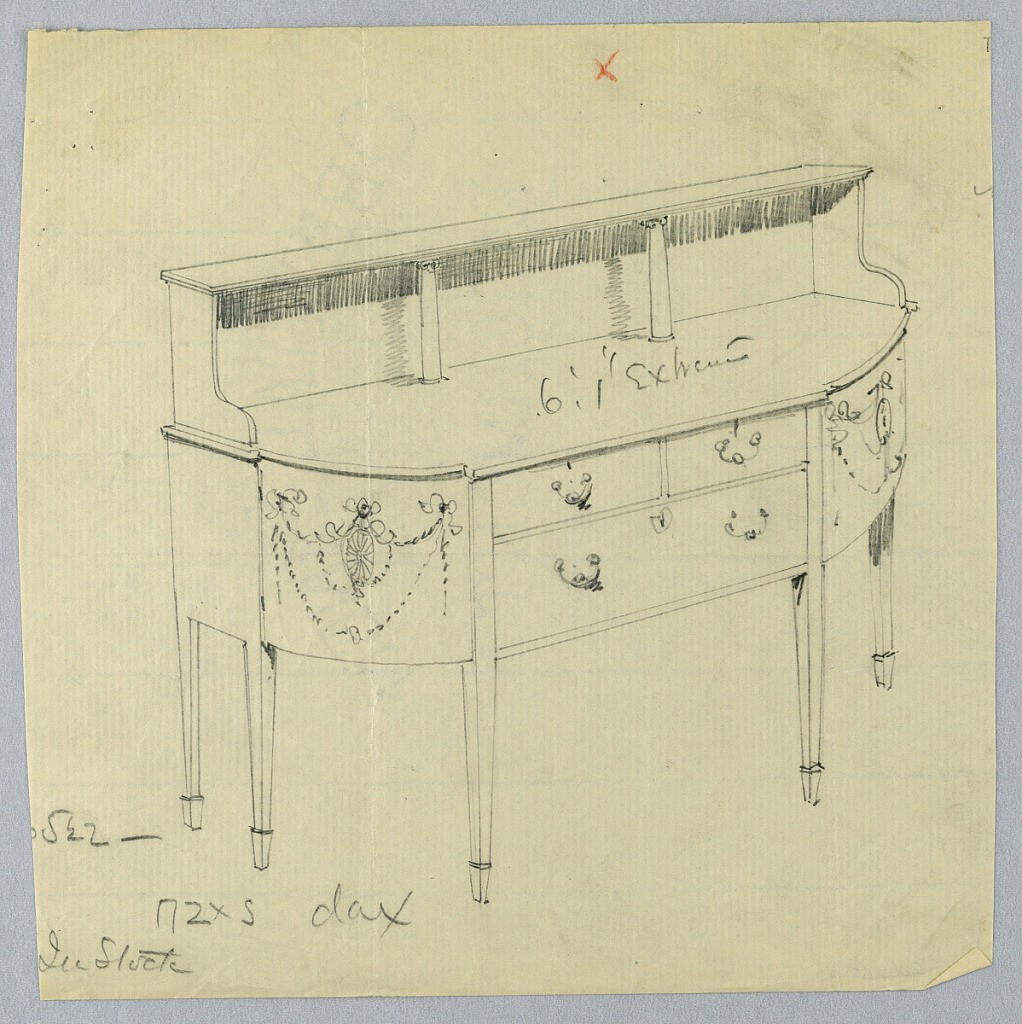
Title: Design for Sideboard with Volutes Supporting Upper Shelf
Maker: A.N. Davenport Co.
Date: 1900–05
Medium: Graphite on thin paper
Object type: Drawing
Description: Rectangular sideboard on six tapering legs (5 shown); rounded front corners decorated on neo-classical motifs; flat front has three drawers in two rows; extended back, two columns, and two "L"-shaped volutes  support upper shelf.